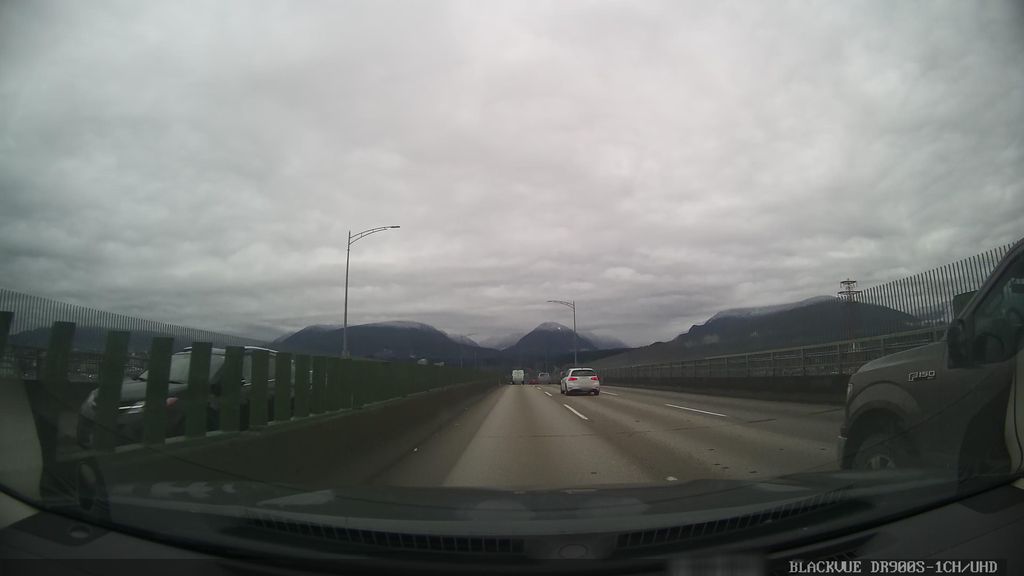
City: vancouver